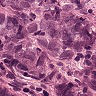
Metastatic tissue present: yes